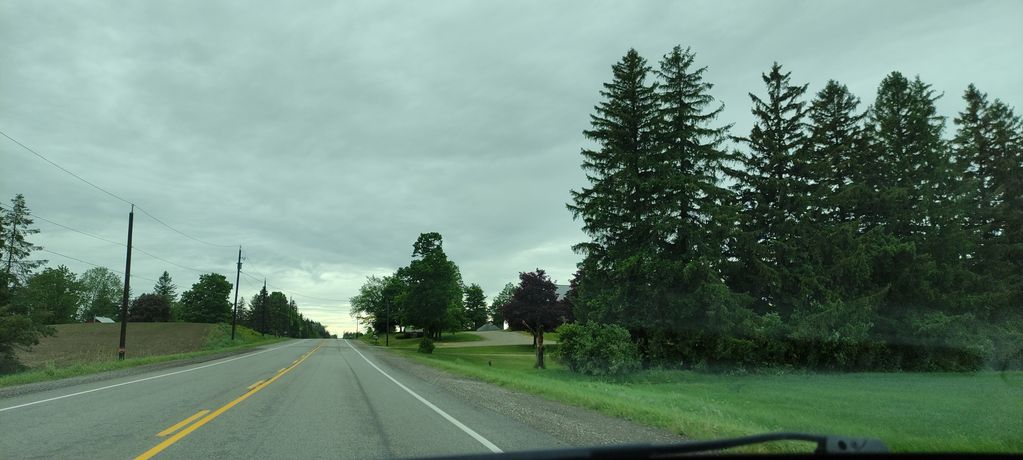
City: kitchener-waterloo